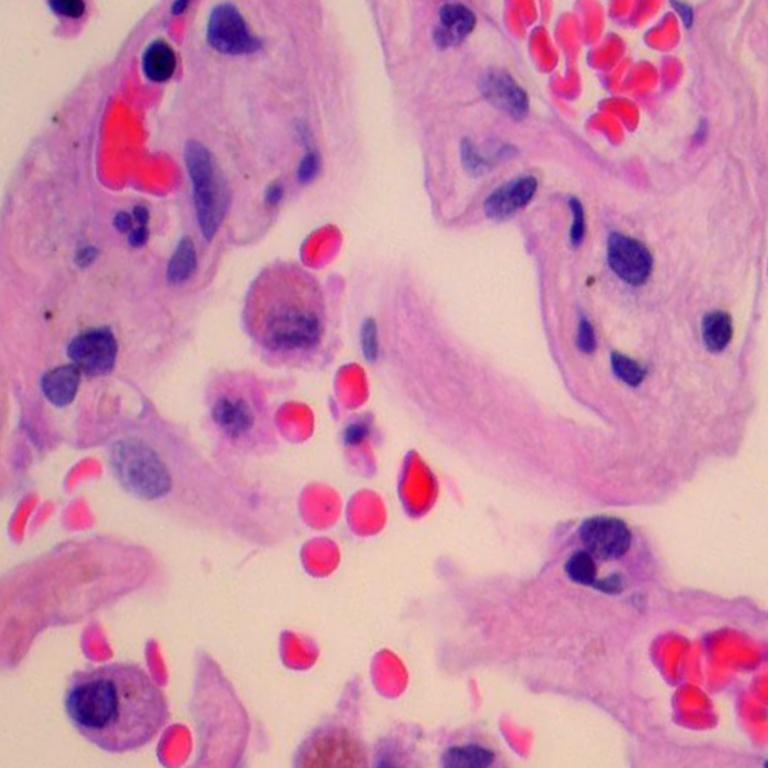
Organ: lung
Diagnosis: benign